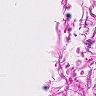
Metastatic tissue present: no